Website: crate-barrel
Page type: stored-credit-cards
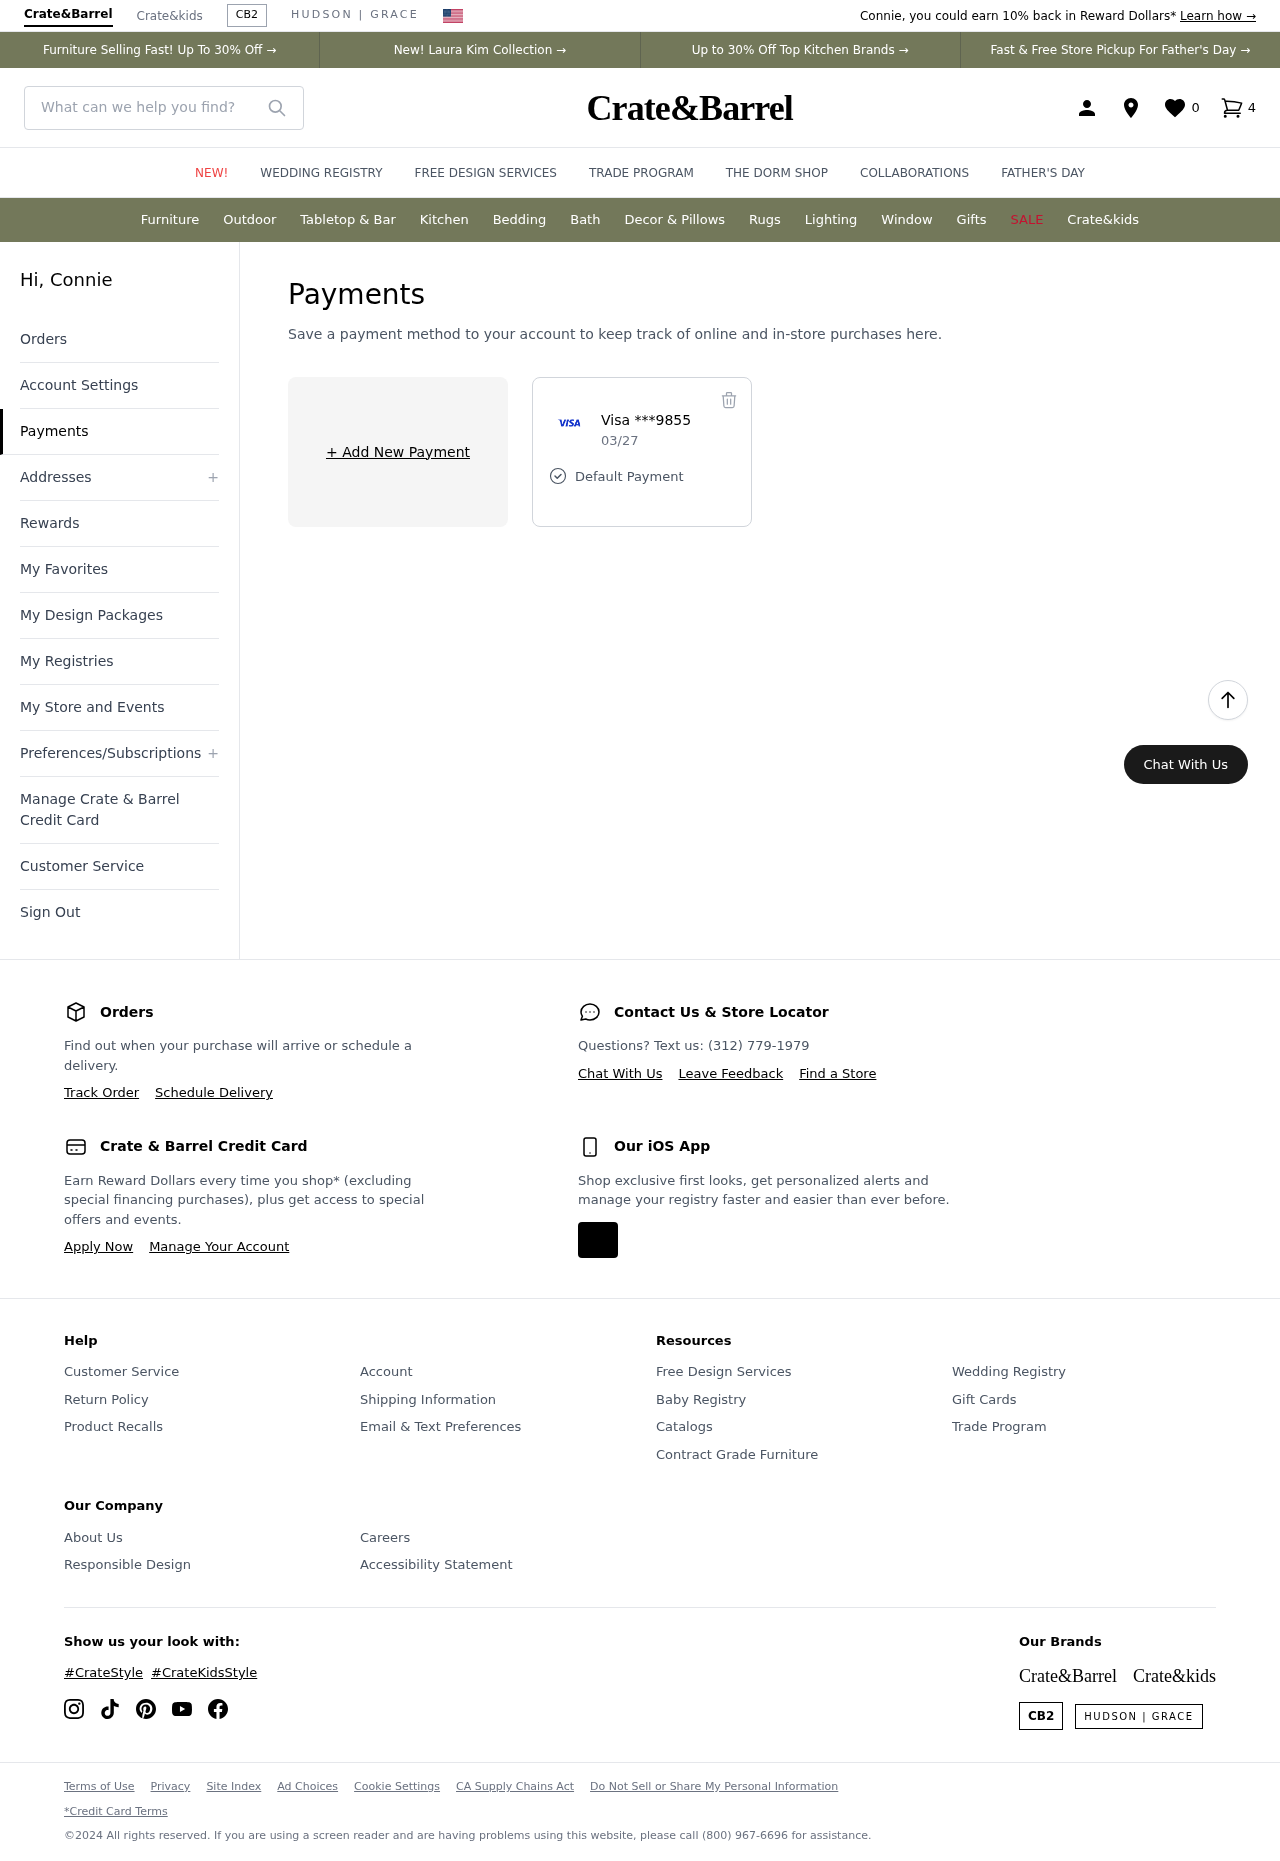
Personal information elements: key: PII_CARD_EXPIRY
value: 03/27
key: PII_CARD_LAST4
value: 9855
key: PII_CARD_TYPE
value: Visa
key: PII_FIRSTNAME
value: Connie
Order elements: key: ORDER_NUM_ITEMS
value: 4
Search elements: key: HEADER_SEARCH
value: What can we help you find?
Other elements: key: FAVORITES_COUNT
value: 0